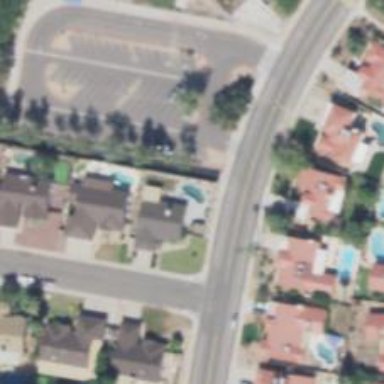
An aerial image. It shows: Outdoor swimming pool in leisure land area.